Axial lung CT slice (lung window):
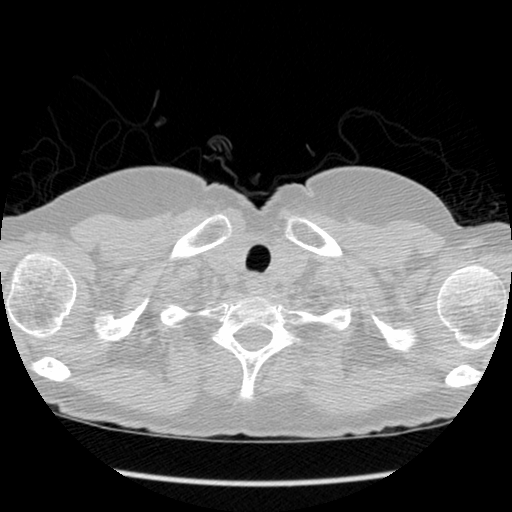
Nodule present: no